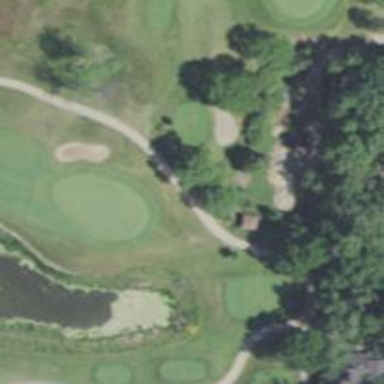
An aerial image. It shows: Path used for both walking and golf.